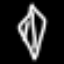
Label: diamond